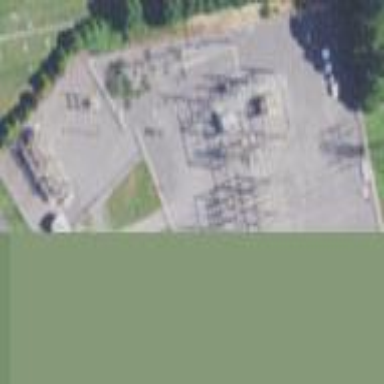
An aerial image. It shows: Distribution level power substation enclosed by fence.